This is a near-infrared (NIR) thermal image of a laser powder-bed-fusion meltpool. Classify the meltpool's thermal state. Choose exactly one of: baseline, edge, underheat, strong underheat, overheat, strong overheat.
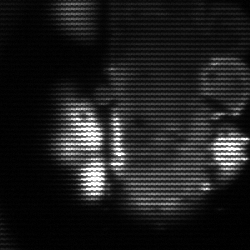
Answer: strong underheat